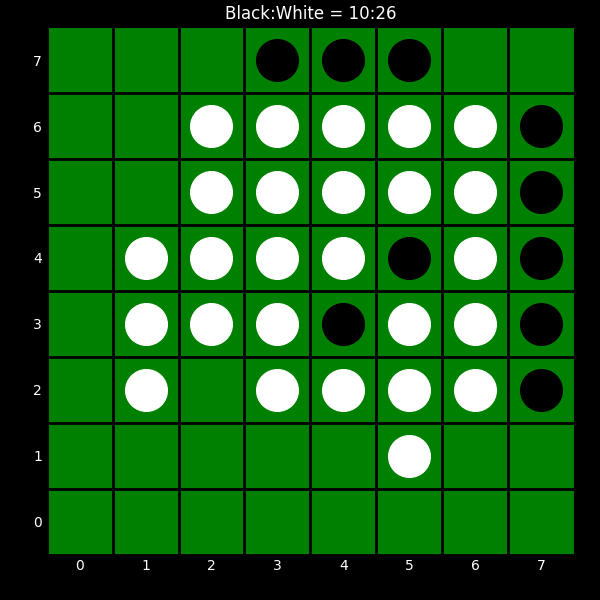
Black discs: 10
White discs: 26